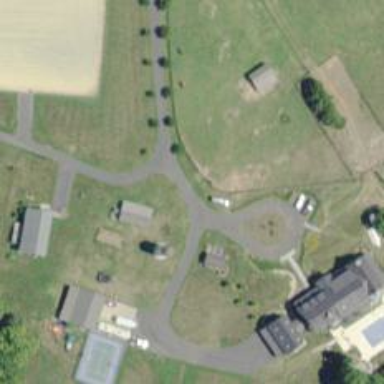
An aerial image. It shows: Driveway.